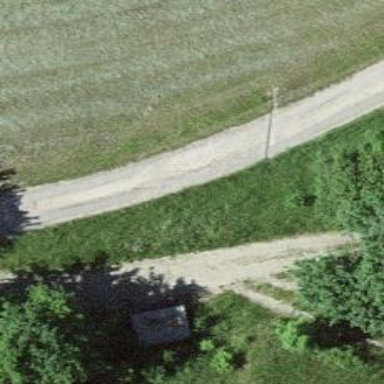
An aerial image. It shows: Service road with fine gravel surface of grade 2.